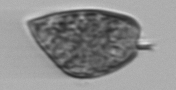
Label: Prorocentrum_micans